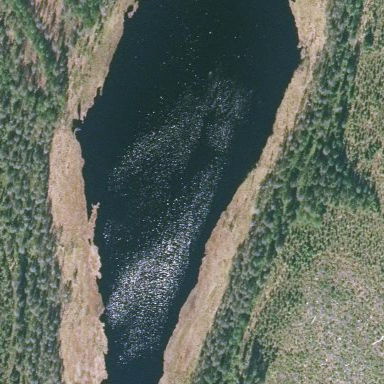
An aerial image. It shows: Serene lake.